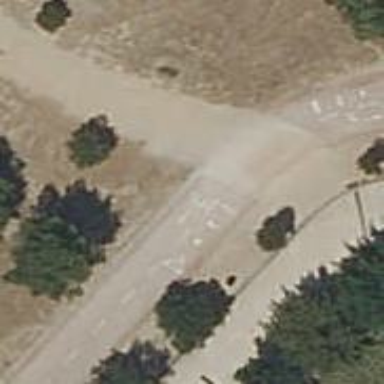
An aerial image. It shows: Dirt path.